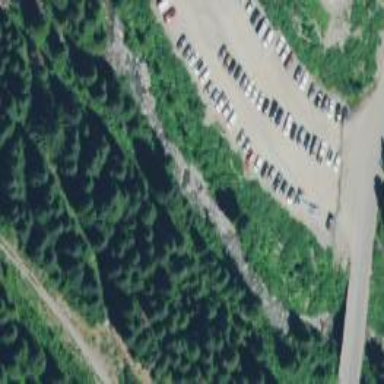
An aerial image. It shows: Unpaved surface parking area.